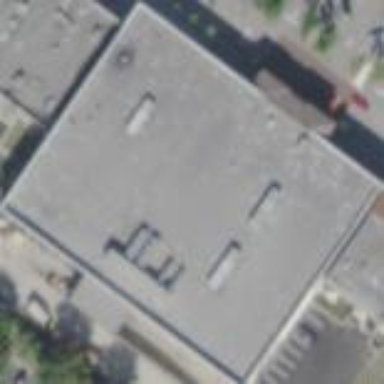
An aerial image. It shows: Retail building.